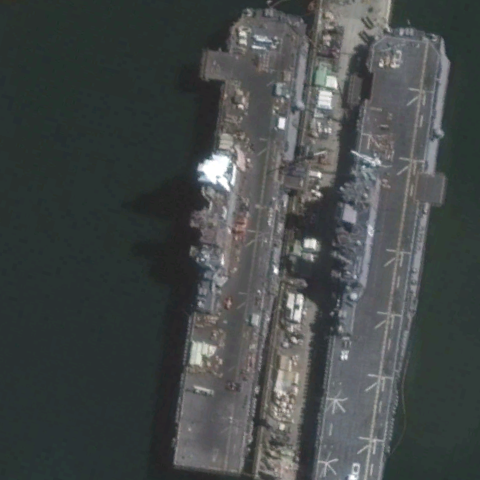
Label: assault